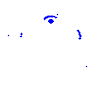
Particle: electron